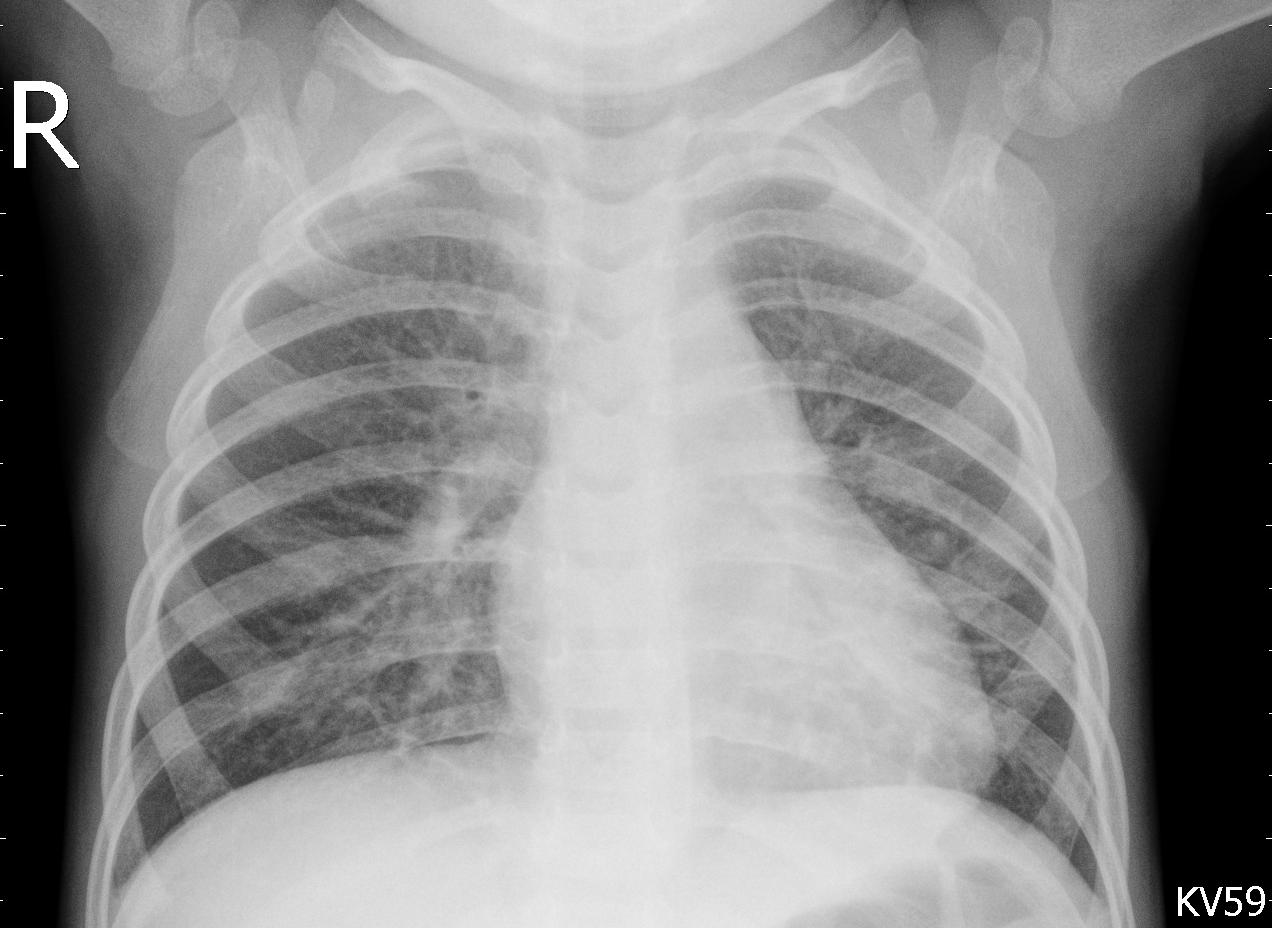
Diagnosis: PNEUMONIA